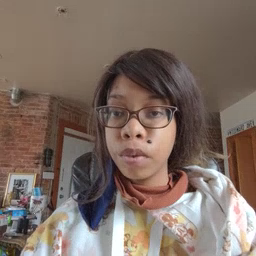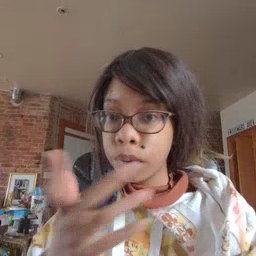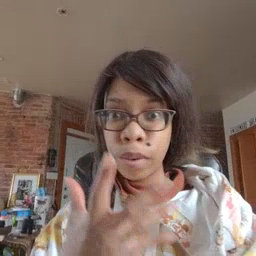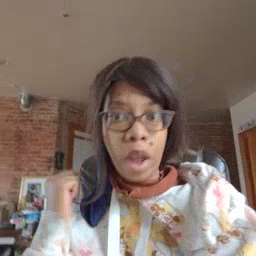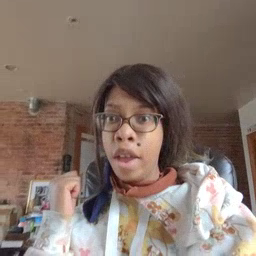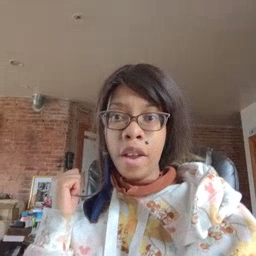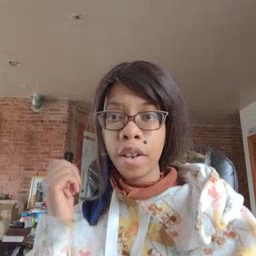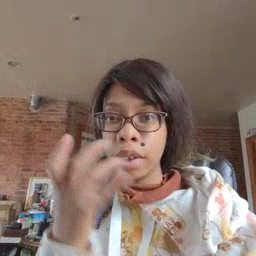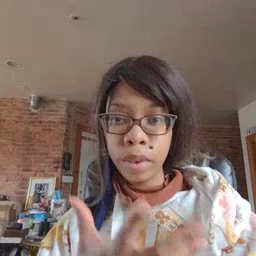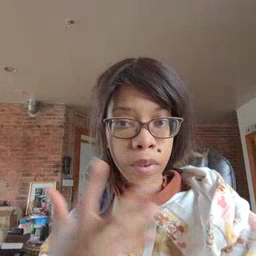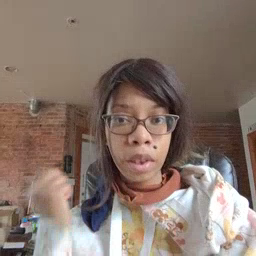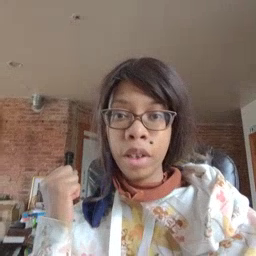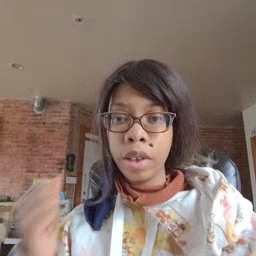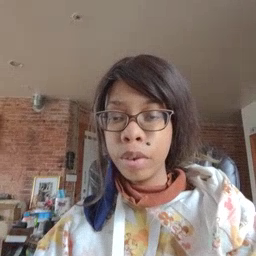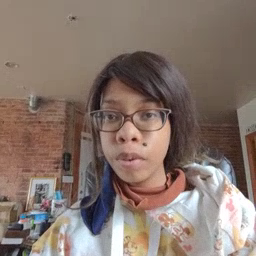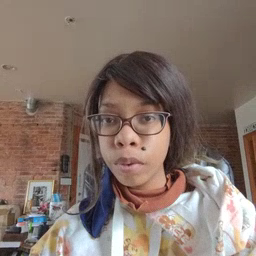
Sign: fast